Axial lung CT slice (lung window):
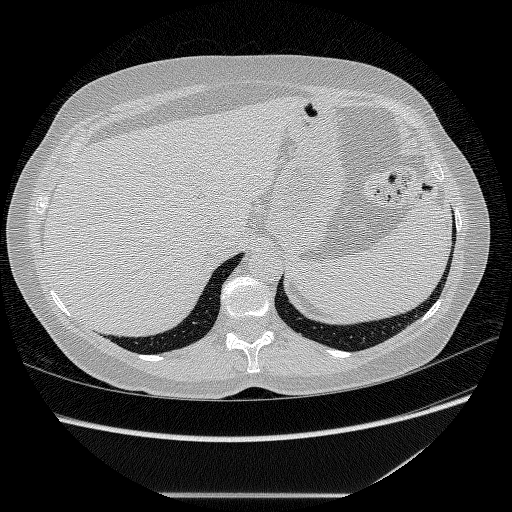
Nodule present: no